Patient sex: F
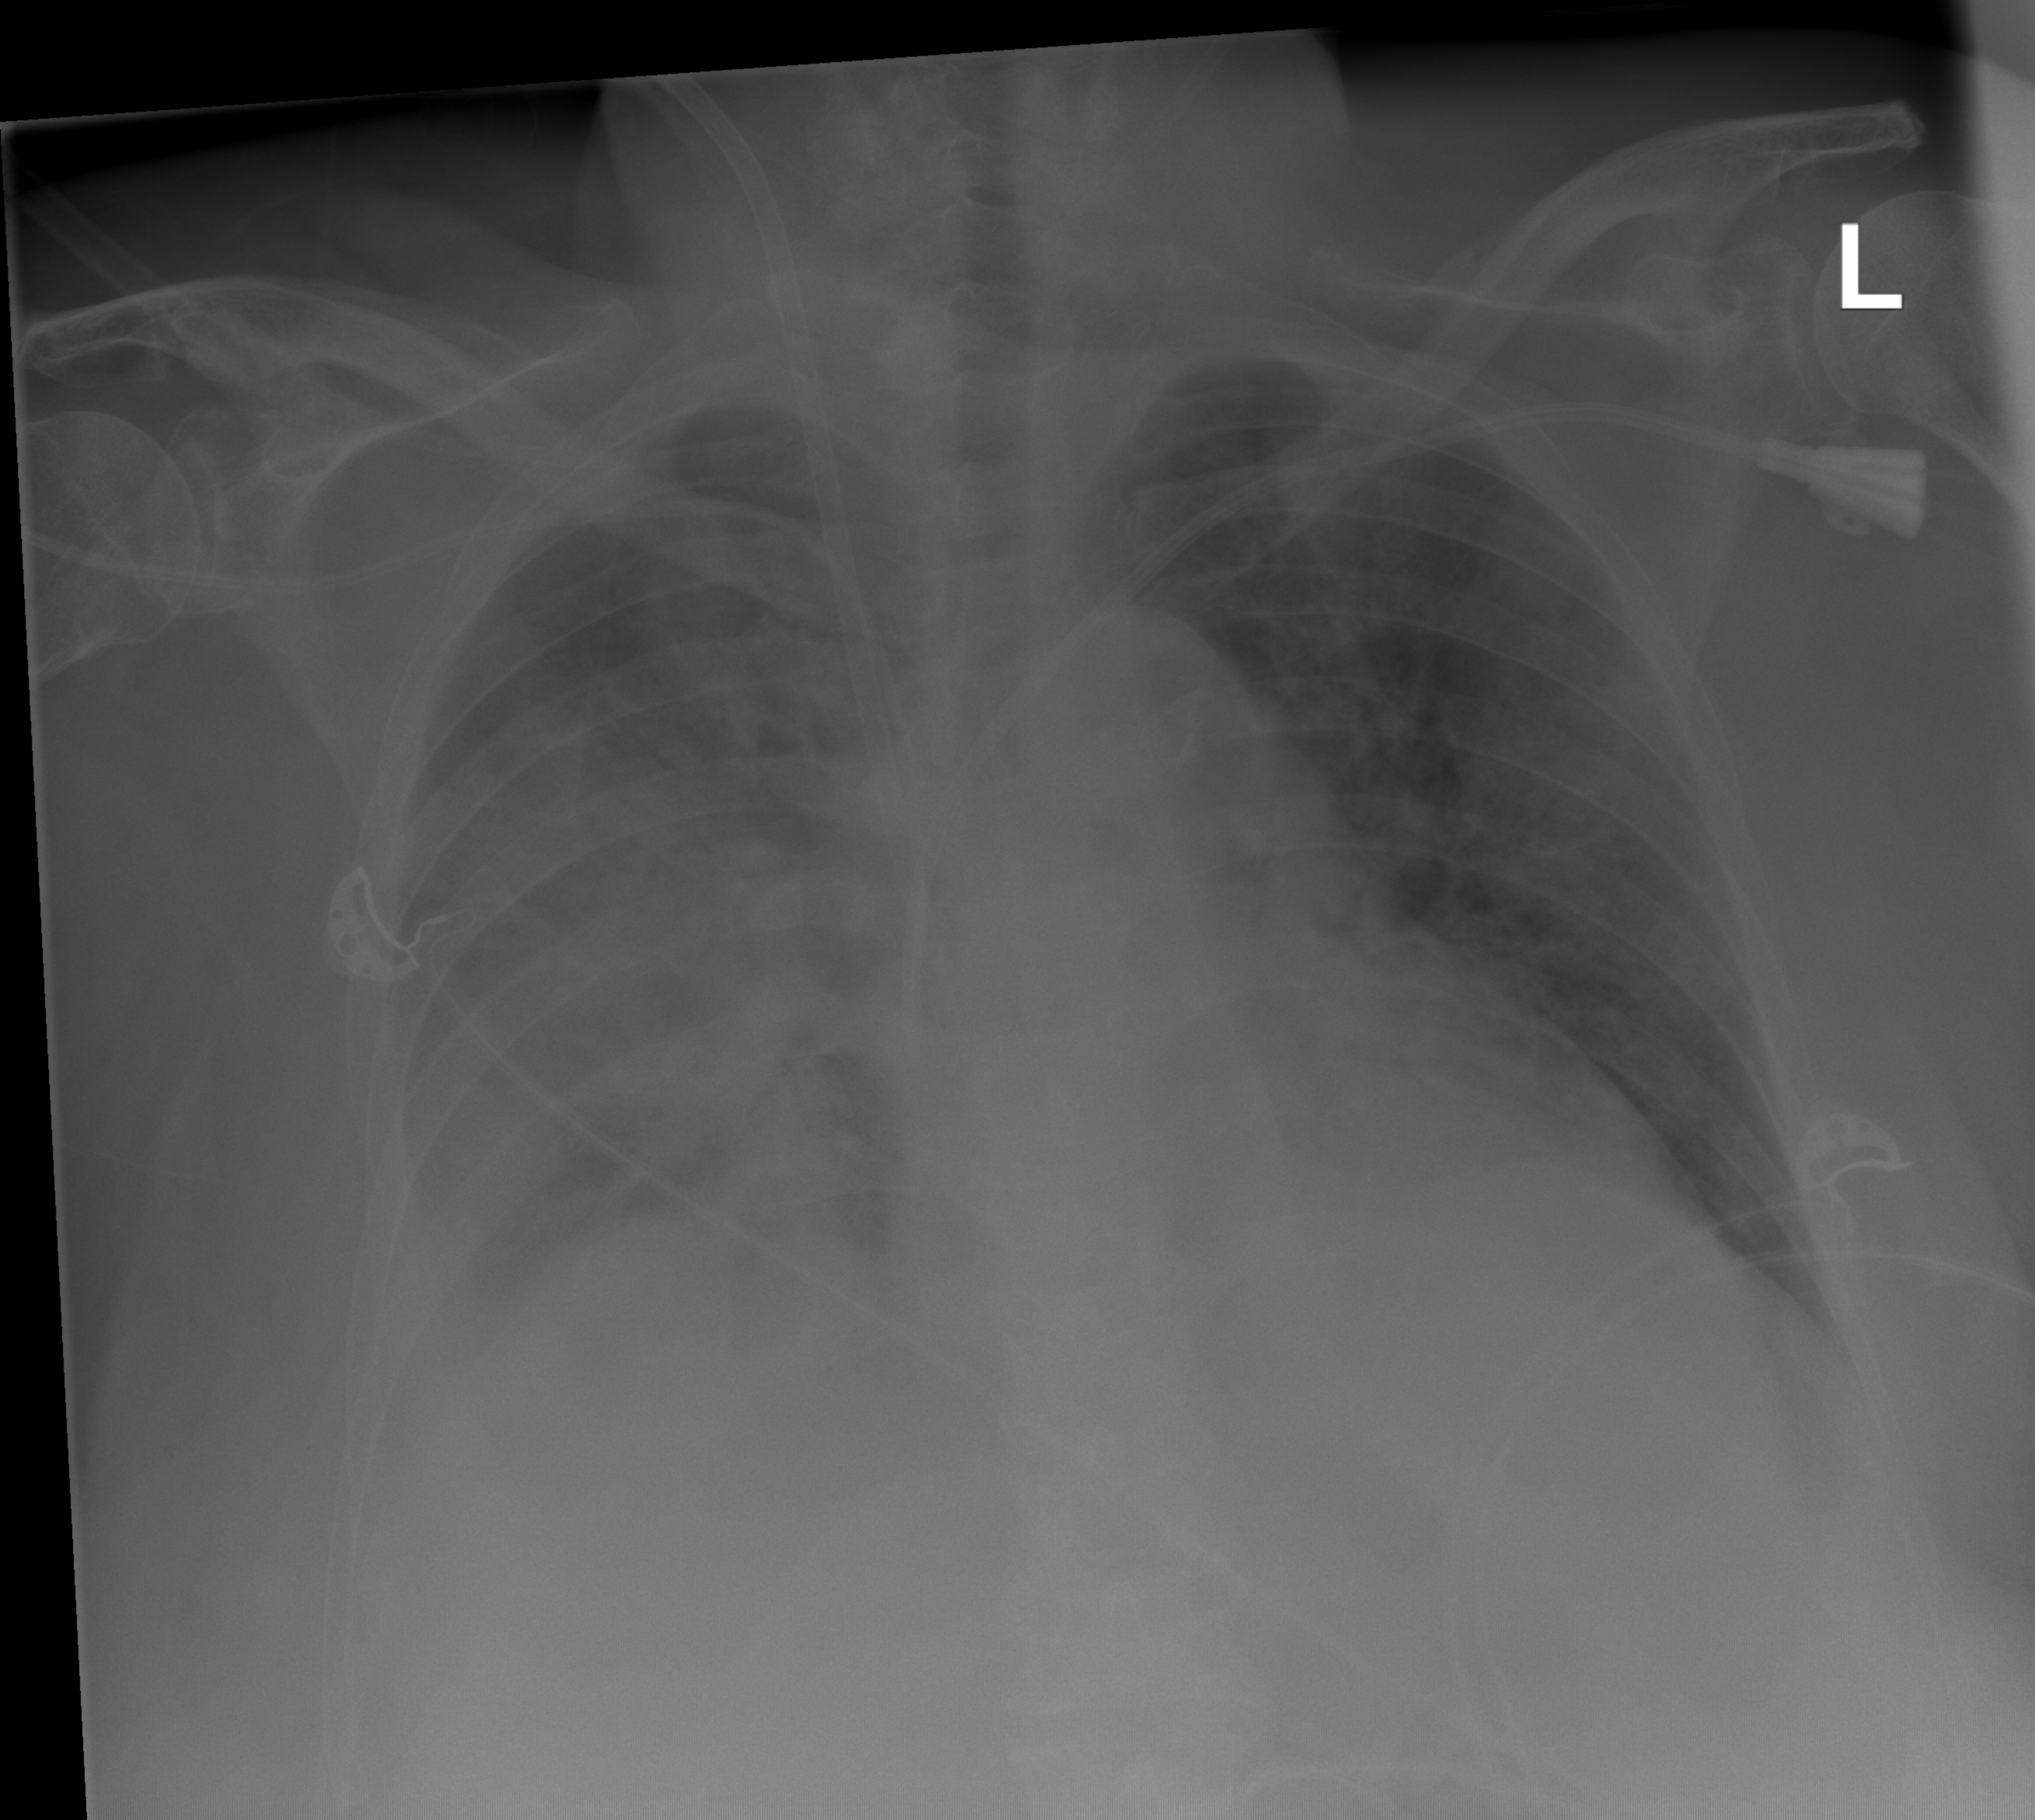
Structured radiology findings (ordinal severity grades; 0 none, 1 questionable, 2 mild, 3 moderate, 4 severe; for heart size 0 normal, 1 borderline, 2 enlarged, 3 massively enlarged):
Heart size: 0
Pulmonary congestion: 1
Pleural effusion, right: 2
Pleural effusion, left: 0
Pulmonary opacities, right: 2
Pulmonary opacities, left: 1
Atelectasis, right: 2
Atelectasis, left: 0